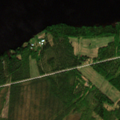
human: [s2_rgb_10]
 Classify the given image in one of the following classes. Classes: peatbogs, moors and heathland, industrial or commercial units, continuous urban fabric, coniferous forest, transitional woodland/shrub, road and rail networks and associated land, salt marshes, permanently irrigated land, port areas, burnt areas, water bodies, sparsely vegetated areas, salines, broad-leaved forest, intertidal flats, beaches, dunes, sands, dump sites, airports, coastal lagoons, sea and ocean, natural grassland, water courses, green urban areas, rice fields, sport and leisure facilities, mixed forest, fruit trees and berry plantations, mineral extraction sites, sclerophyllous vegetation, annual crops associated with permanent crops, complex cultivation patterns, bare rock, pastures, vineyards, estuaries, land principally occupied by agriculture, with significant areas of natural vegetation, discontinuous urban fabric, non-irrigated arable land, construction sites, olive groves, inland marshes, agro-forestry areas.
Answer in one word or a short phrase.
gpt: mixed forest, transitional woodland/shrub, water courses